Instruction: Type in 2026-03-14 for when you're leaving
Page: home
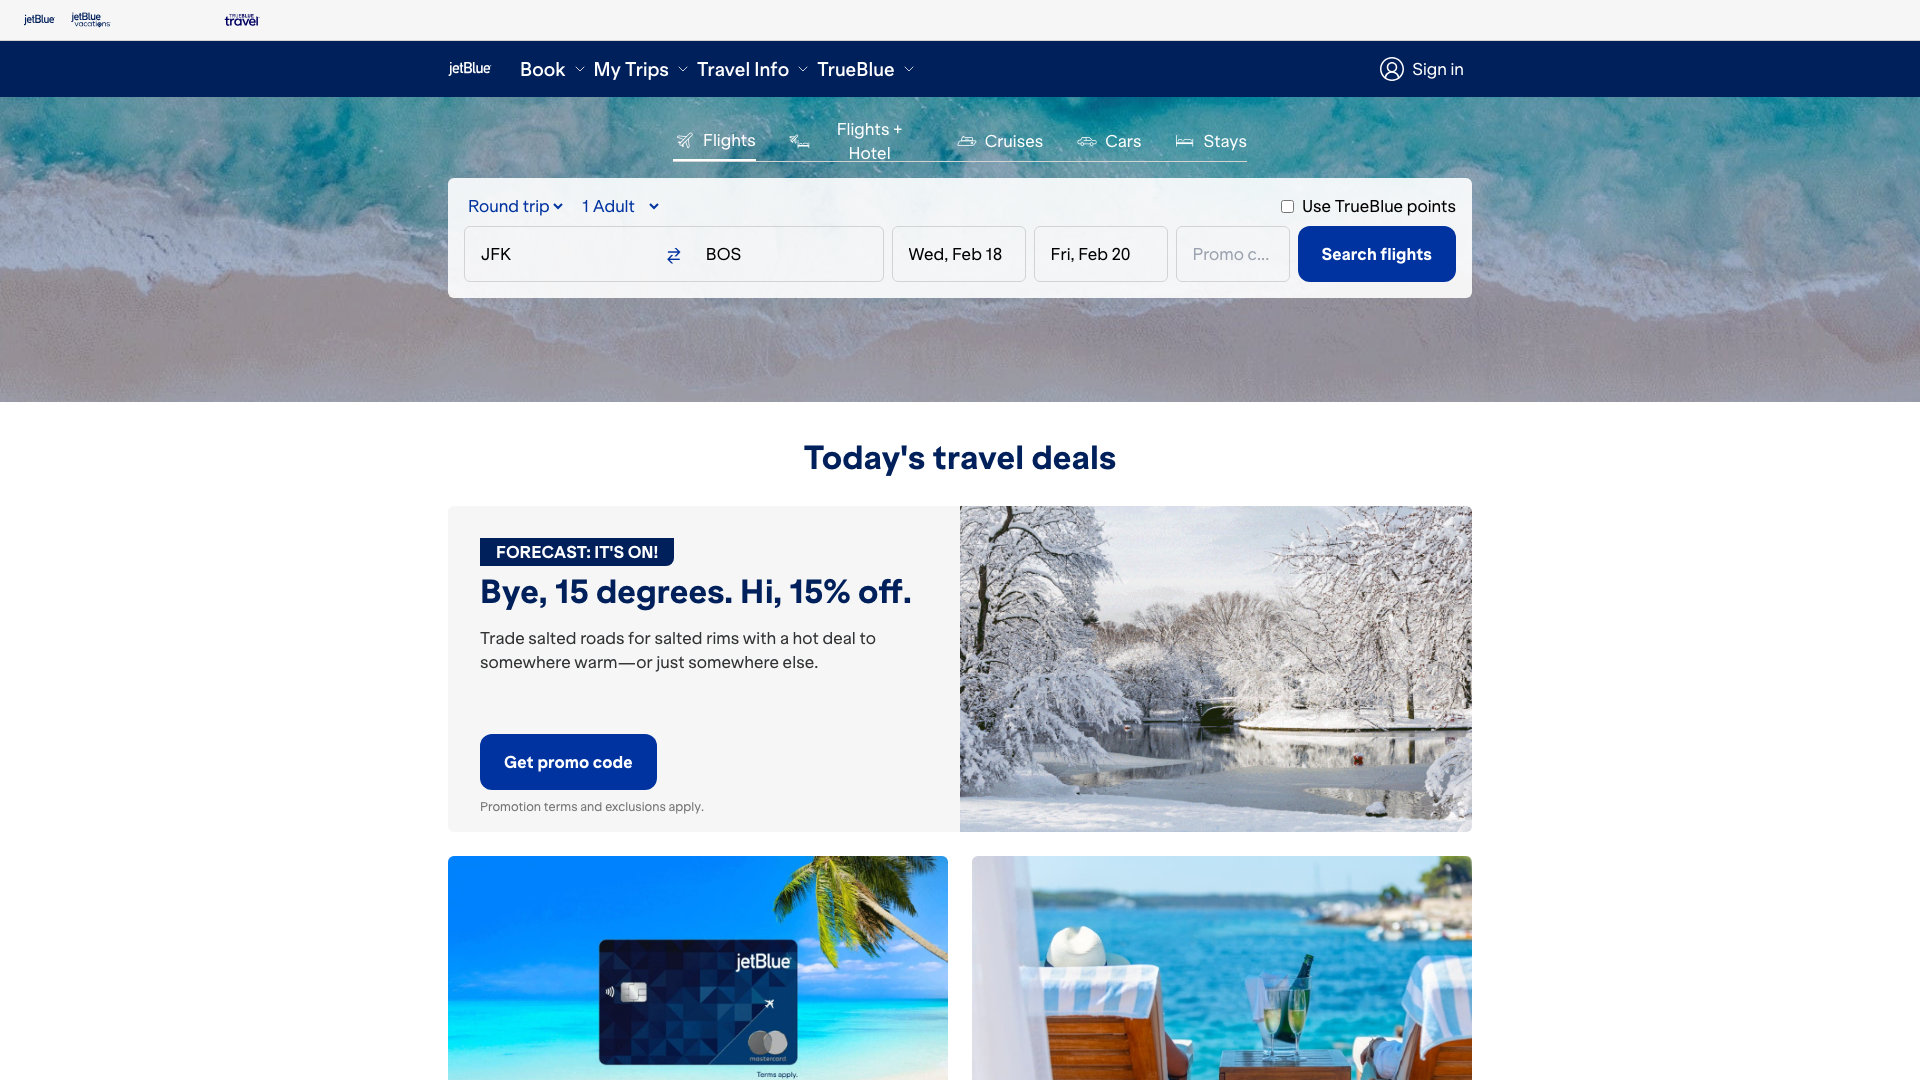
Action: type